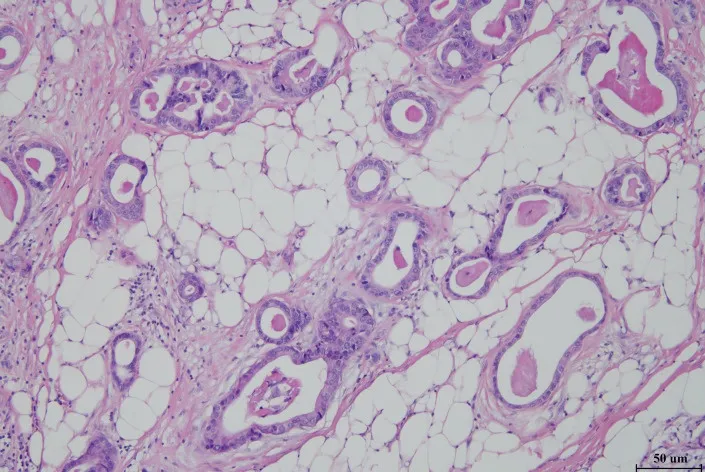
Hematoxylin-eosin staining image of metastases from the abdominal cavity (x100) of the patient, showing adenocarcinoma derived from pancreatic ducts.
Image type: pathology (h&e)